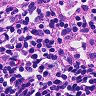
Metastatic tissue present: no